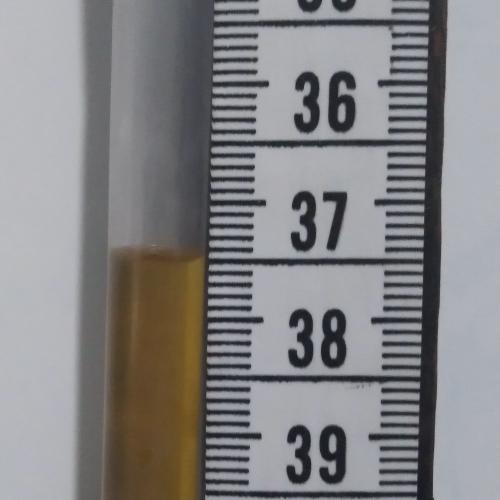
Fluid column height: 37.5 cm